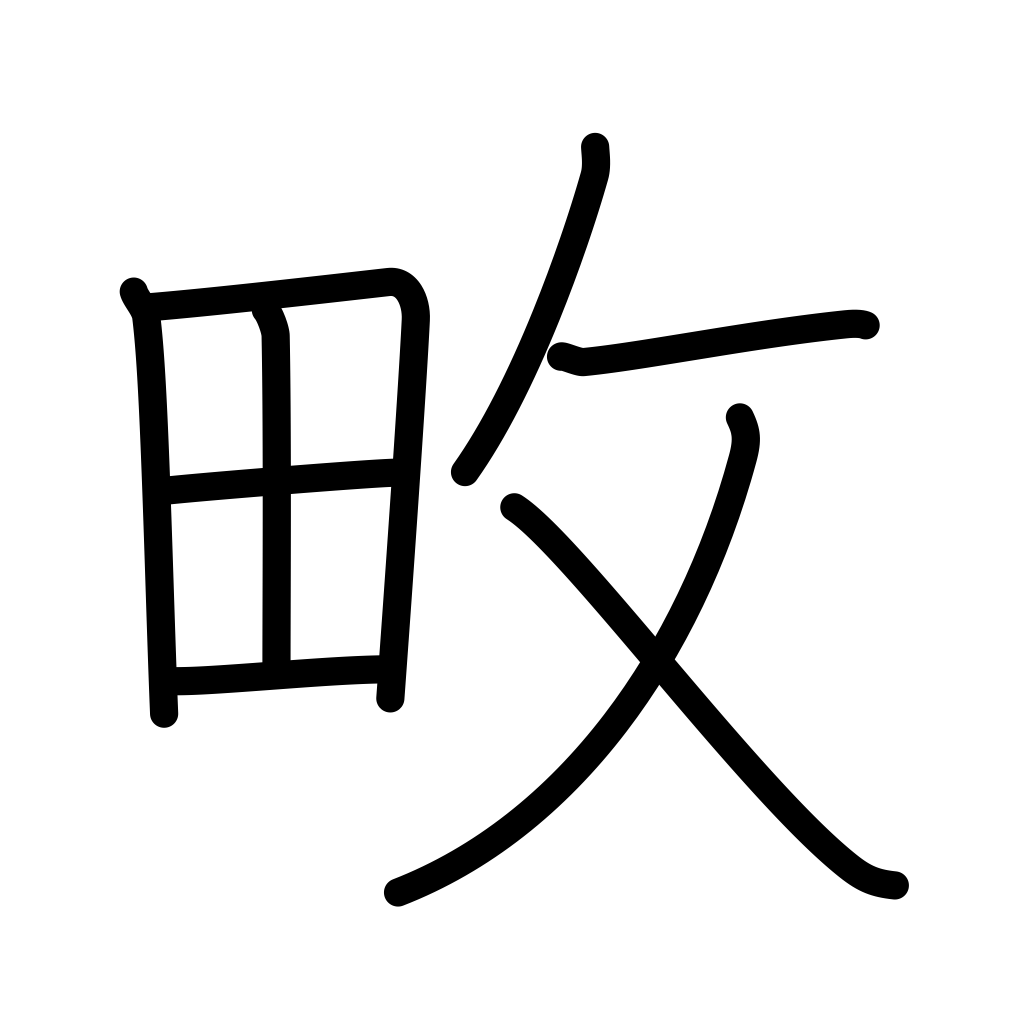
Meaning: till, cultivate, hunting